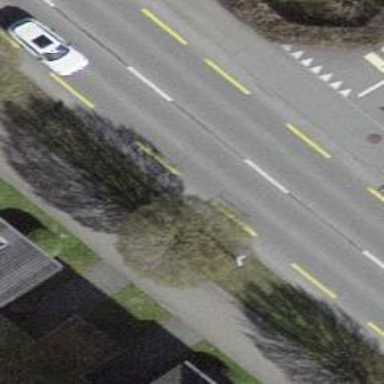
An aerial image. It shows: Primary highway with asphalt surface. There are sidewalks on both sides and lanes for cycling in both directions.